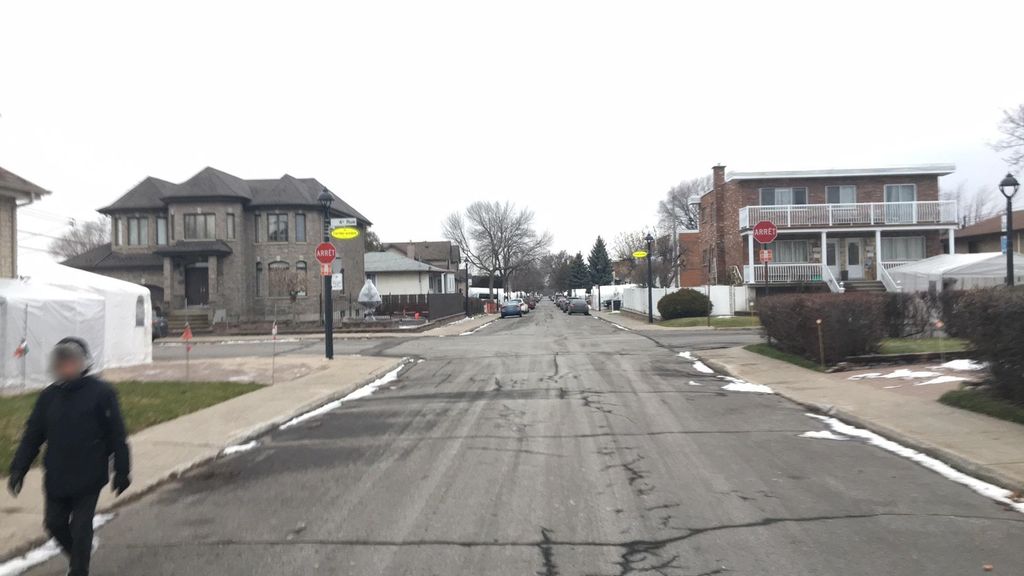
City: montreal